Question: I have posted this from last week . This post show you detailed descrption of problem.
I have created app with credit card payment using apple pay. It works fine with my Xcode.
What I want:
My client have apple developer account and he wants to build app using his certificates
1) IOS developer certificate
2) Apple pay certificate that is merchant id
3) P12 certificate
I have imported above certificate in keychain you can see on this image
[
Set bundle id of client in <URL>
I have changed in my Xcode "Build settings -> code signing" with clients developer certificate.
<URL>
I can't add merchant id that is given by my client.
When I click on apple pay/ fix issue/ refresh button -> Xcode redirect me to choose apple developer account. and It shows only my account.
Is this enough? if not please tell me steps or any suggestion.
I have updated my question. My screen is now look like
<URL>
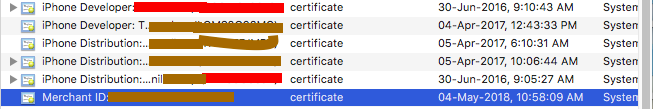
Answer: My client added me as admin in his apple developer account, So now my xcode have access to use his all certificate.